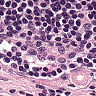
Metastatic tissue present: no